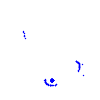
Particle: proton